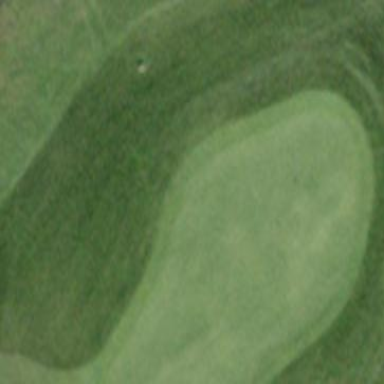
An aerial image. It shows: Golf green.